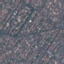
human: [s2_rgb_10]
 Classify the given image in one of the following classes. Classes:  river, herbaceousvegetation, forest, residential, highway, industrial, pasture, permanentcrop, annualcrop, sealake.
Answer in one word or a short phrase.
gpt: Residential